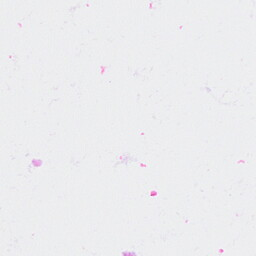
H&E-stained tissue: Breast